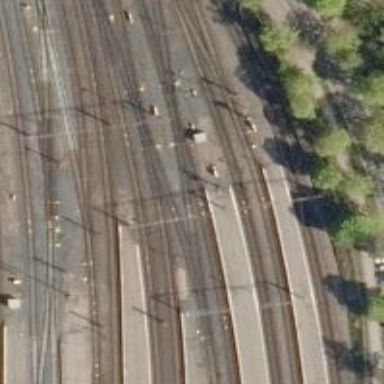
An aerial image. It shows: Railway signal.